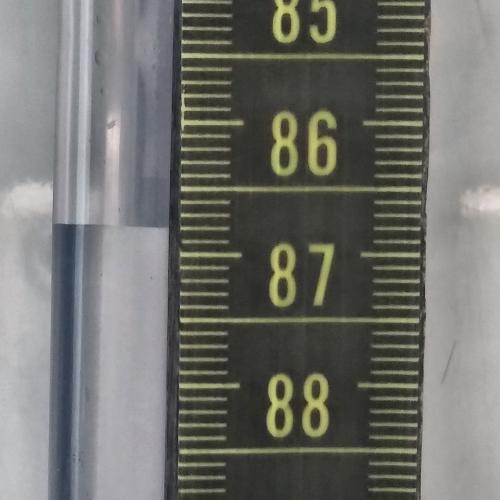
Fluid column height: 86.8 cm